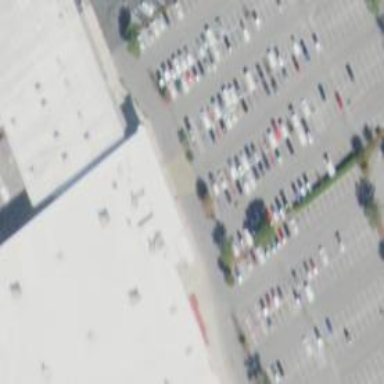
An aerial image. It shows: Parking space is available.